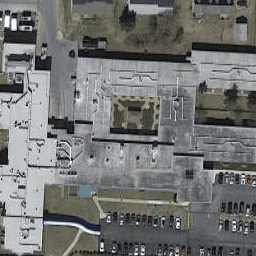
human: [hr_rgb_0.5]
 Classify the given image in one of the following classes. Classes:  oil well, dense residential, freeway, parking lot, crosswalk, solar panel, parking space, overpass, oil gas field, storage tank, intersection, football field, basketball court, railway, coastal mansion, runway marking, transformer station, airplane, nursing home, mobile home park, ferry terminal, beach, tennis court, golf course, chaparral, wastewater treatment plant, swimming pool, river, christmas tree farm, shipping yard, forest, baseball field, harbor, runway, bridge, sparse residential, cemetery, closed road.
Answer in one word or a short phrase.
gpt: nursing home